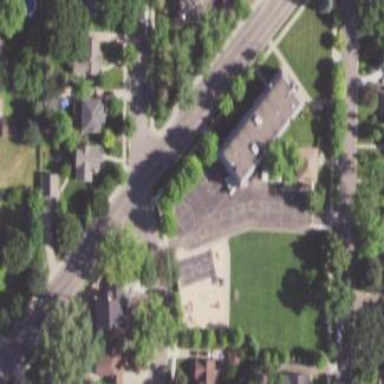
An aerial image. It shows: School.